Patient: sex F, age 68
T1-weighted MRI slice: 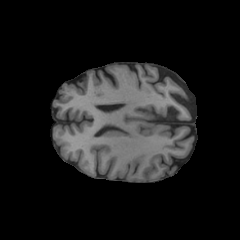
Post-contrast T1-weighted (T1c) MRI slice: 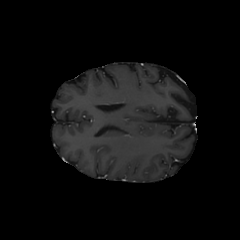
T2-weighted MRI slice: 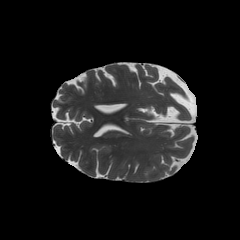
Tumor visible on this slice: yes
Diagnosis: Glioblastoma, IDH-wildtype
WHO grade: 4